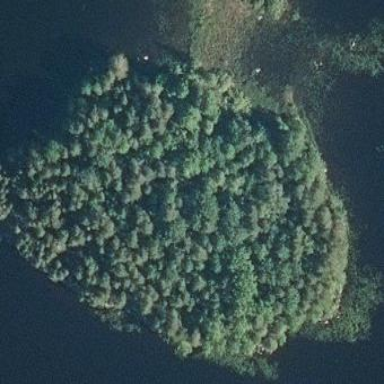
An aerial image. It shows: Islet surrounded by woodland.